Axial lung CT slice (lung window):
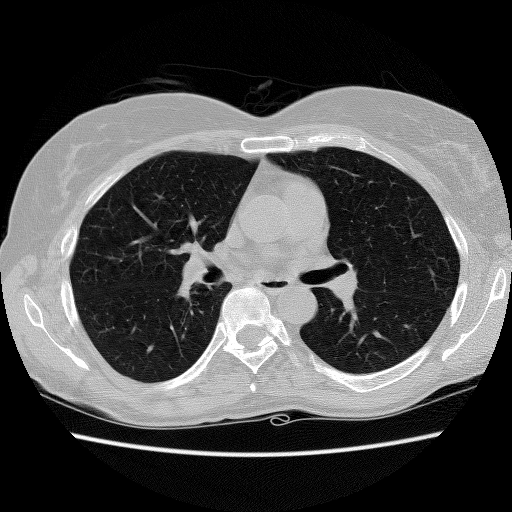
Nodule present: no